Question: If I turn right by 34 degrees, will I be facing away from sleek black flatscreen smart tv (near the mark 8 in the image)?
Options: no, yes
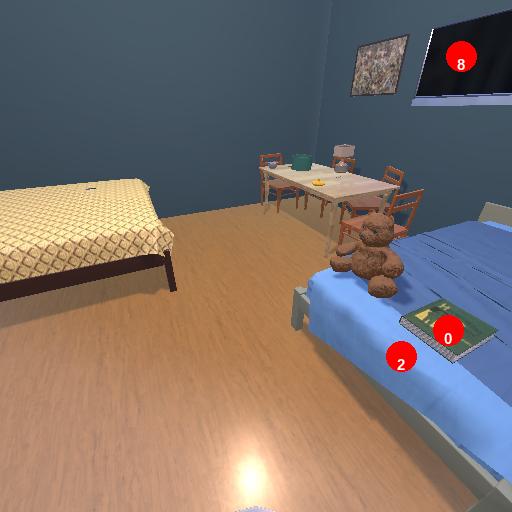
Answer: no